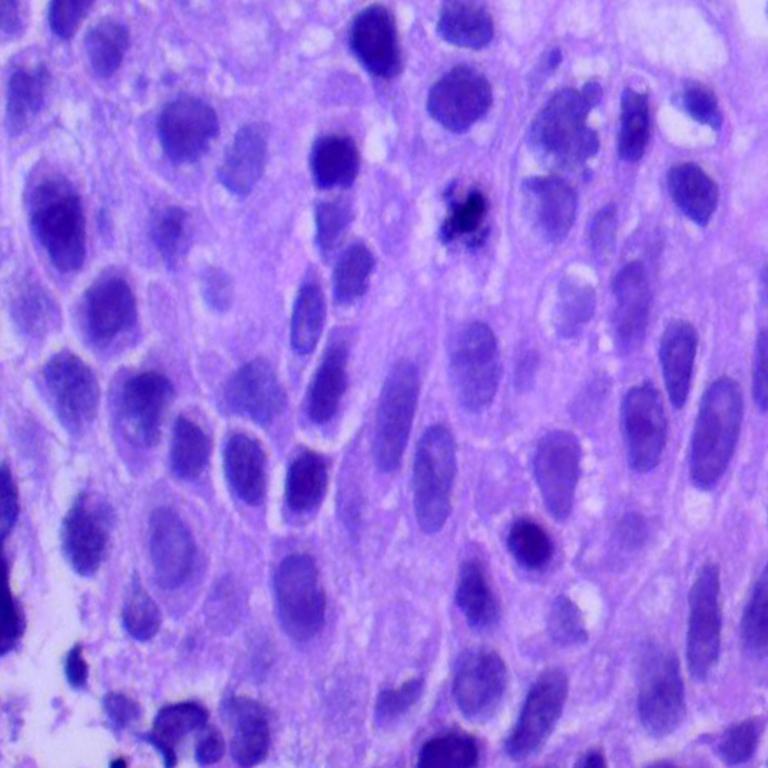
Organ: lung
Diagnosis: squamous carcinomas